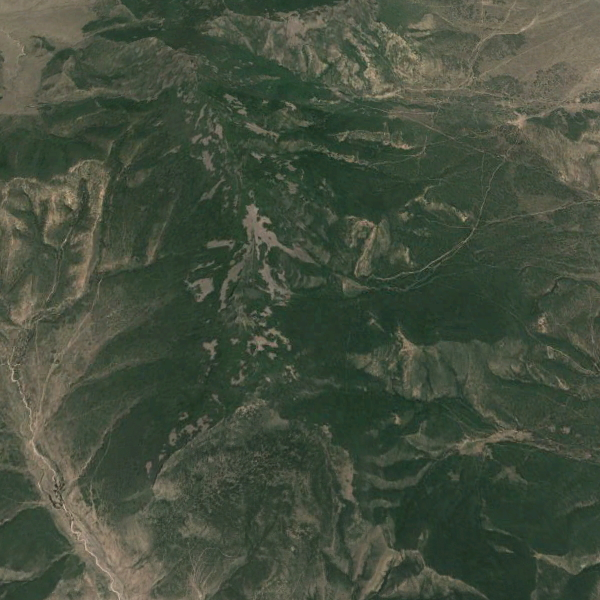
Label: Mountain